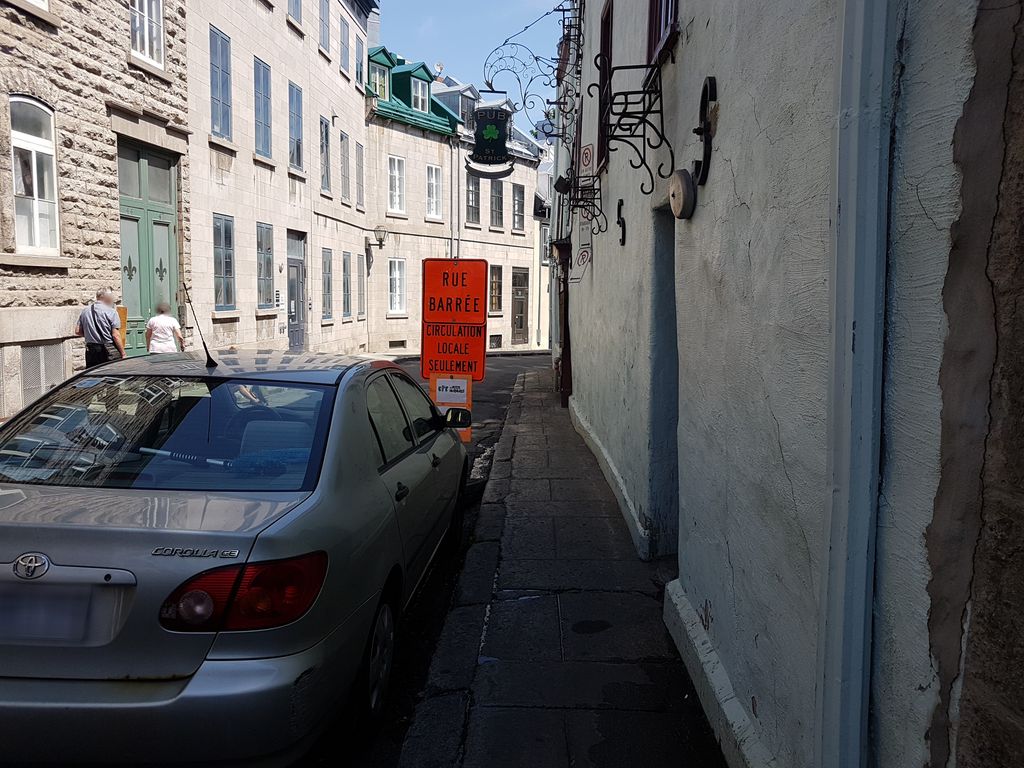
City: quebec_city